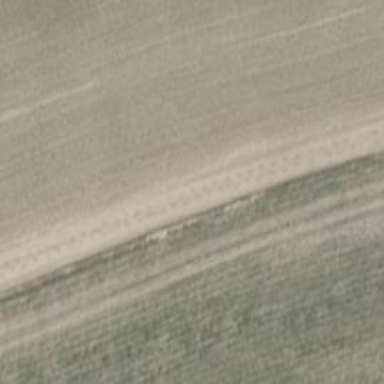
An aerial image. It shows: Sandy track with grade5 tracktype. The smoothness of the track is described as very horrible.